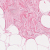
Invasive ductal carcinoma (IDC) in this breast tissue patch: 0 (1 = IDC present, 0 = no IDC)